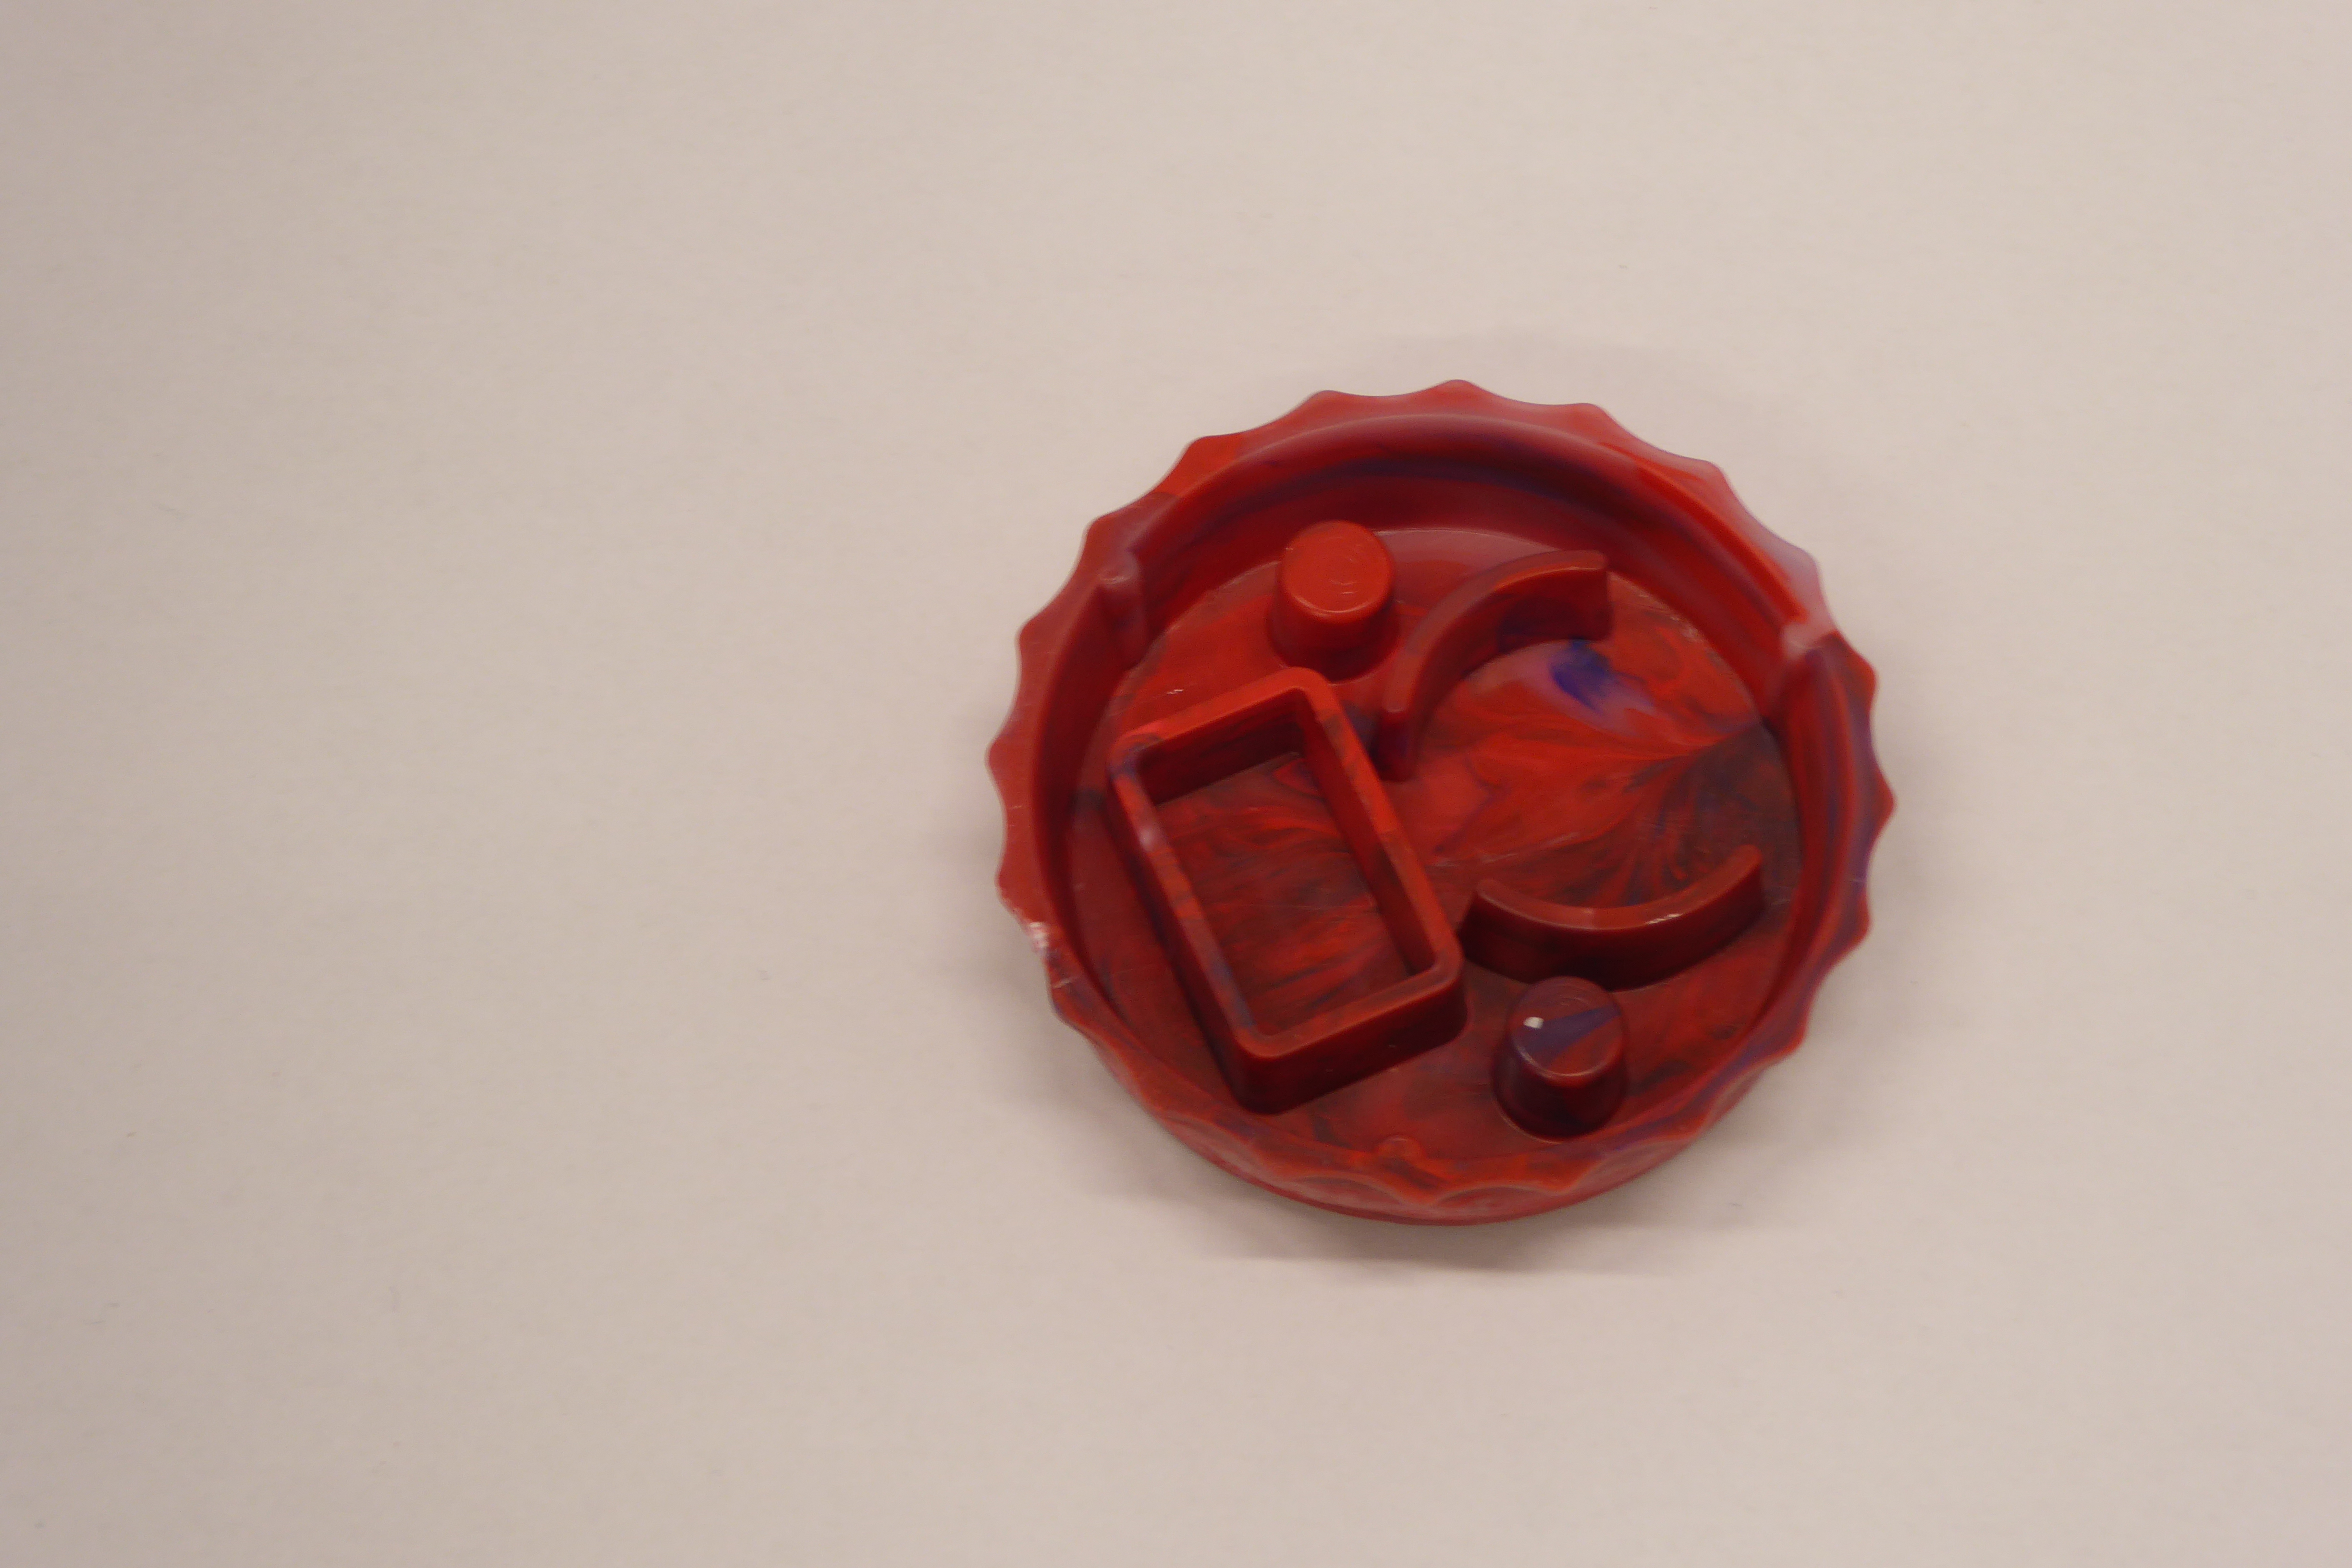
Label: Bottle Opener - Cover